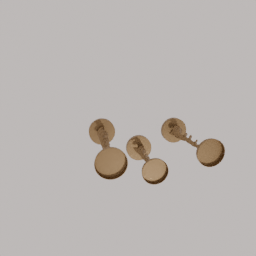
Label: decoration